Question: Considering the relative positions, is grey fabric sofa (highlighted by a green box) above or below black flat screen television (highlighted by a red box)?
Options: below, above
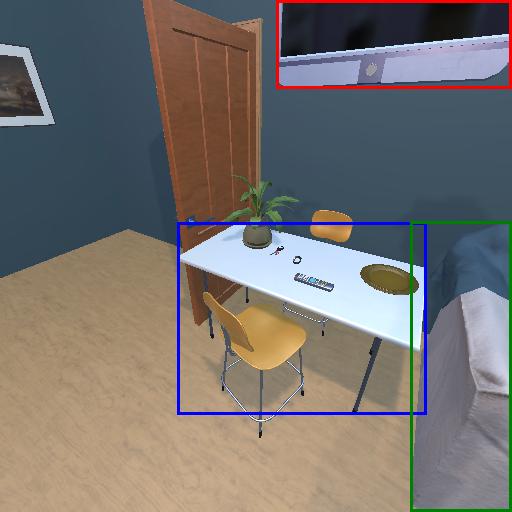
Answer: below